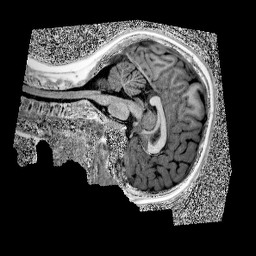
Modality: UNIT1
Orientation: sagittal
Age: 9
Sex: male
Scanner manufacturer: siemens
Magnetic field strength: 3 T
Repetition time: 4 s
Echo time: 0.00299 s